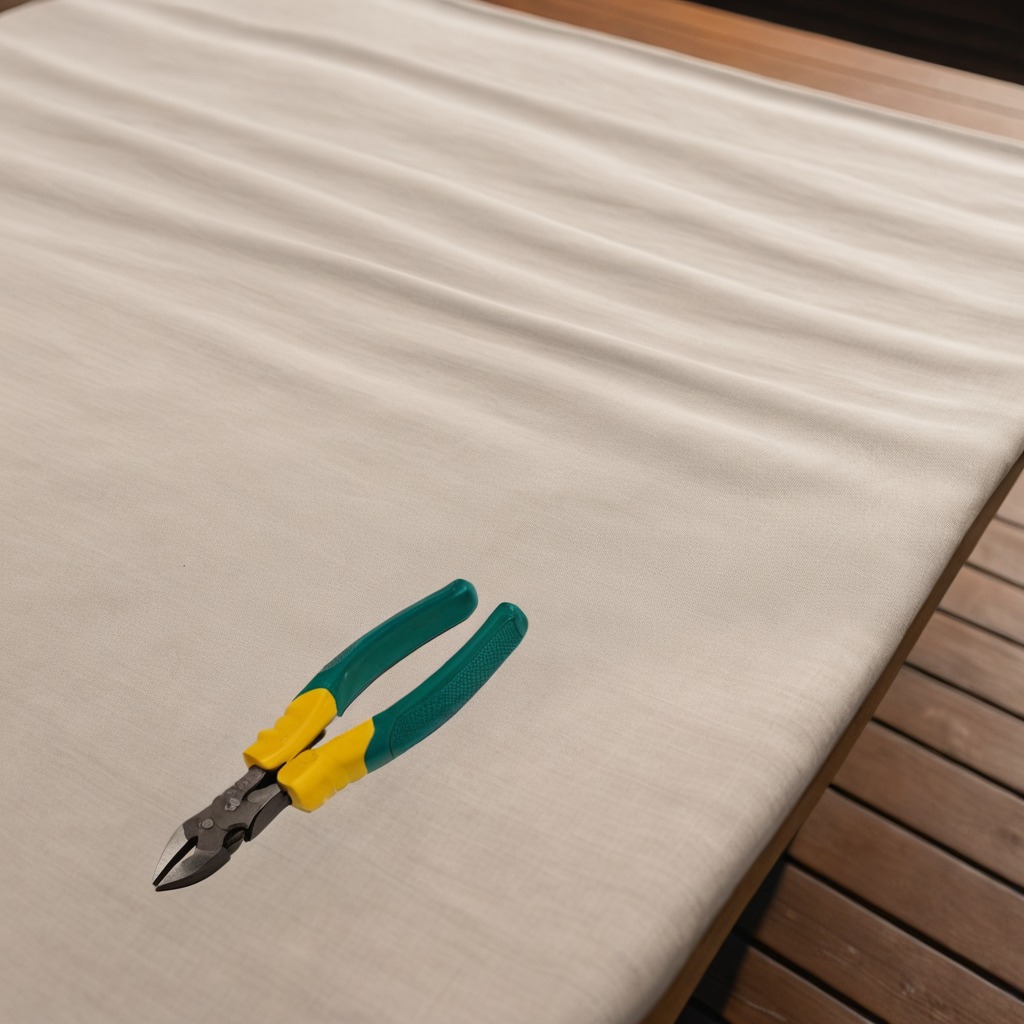
A plier lying on a wooden table in an outdoor workshop during daytime bright natural light soft shadows worn but beneath the cloth.